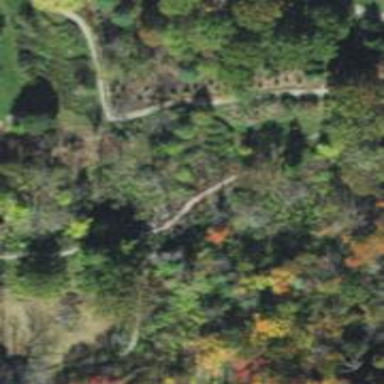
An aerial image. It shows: Path.